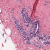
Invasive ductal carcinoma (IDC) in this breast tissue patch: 0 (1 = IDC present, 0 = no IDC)